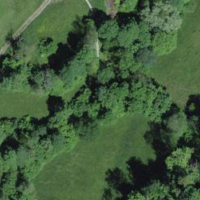
EUNIS habitat code: 44
Species observed at this site:
Juncus effusus
Symphoricarpos albus